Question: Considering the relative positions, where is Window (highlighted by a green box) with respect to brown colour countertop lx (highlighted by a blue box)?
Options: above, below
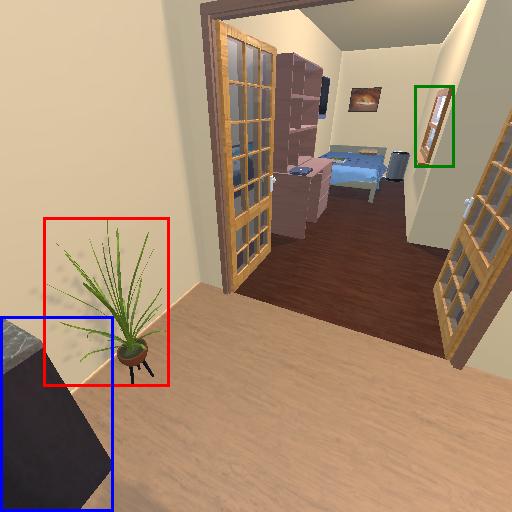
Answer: above